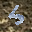
Label: 5